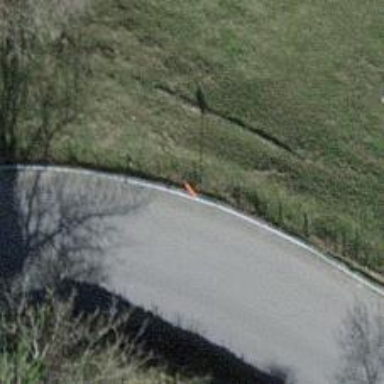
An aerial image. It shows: Pole supporting roof covering pipeline marker.